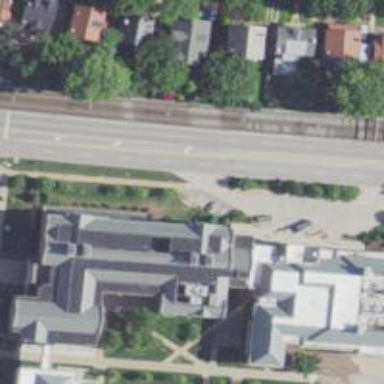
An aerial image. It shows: University building.